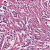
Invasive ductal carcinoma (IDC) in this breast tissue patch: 1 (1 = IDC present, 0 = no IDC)